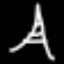
Label: The Eiffel Tower